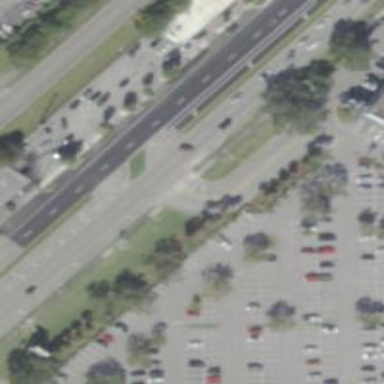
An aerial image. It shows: Asphalt trunk link road.